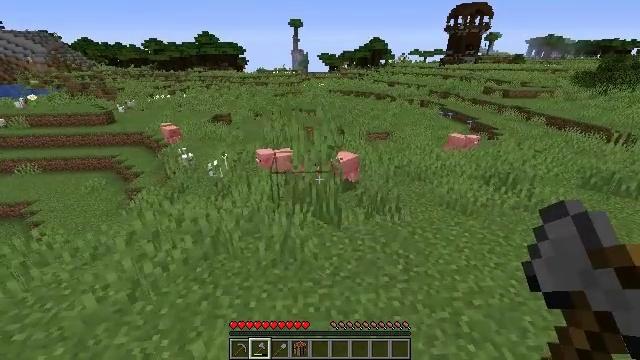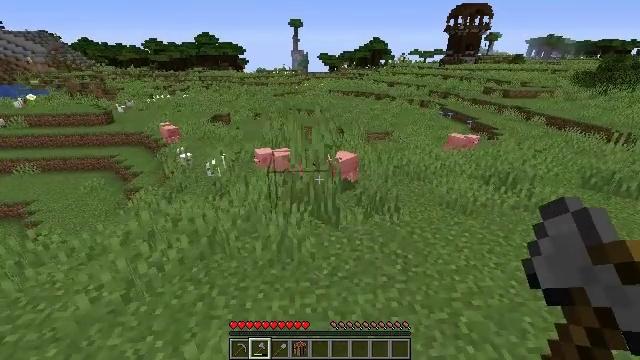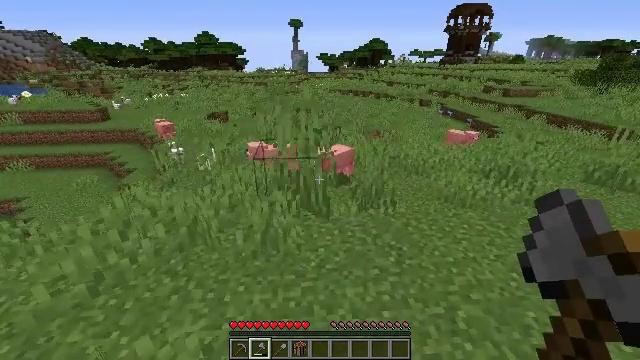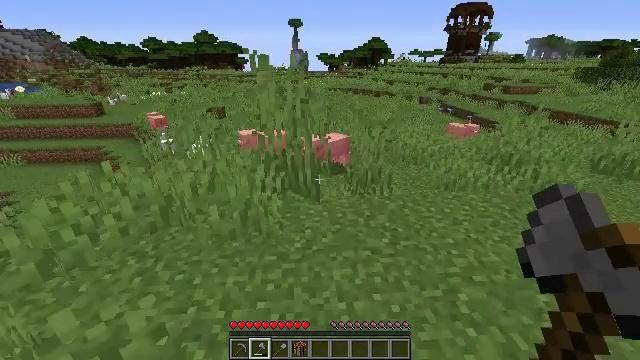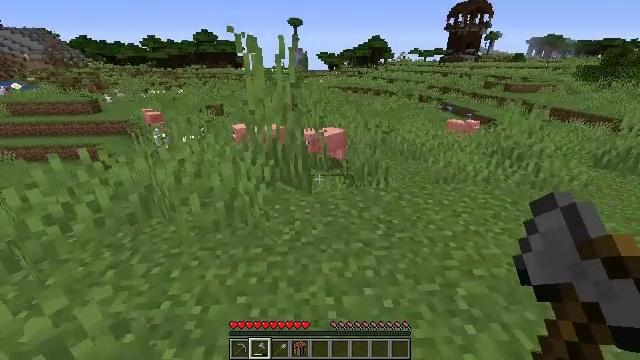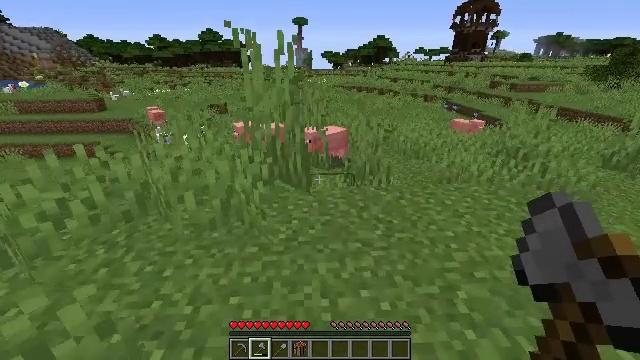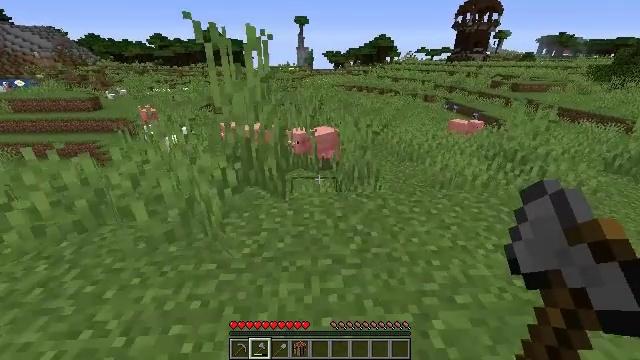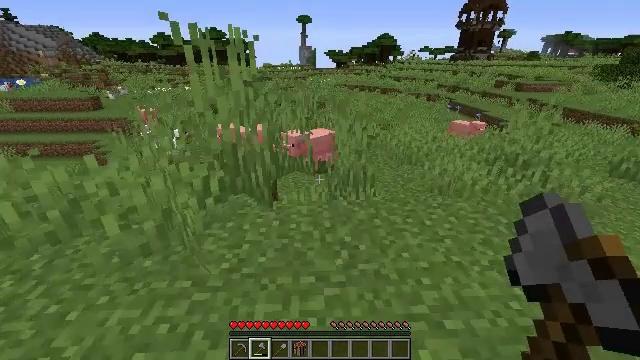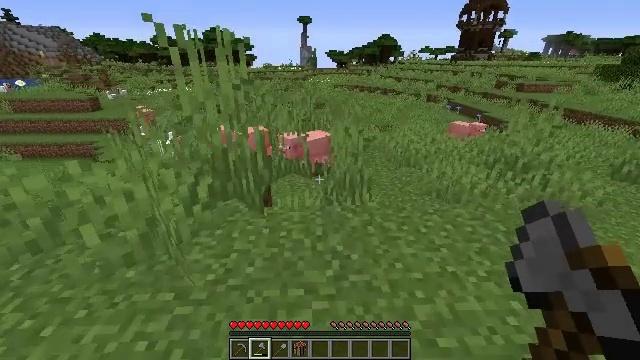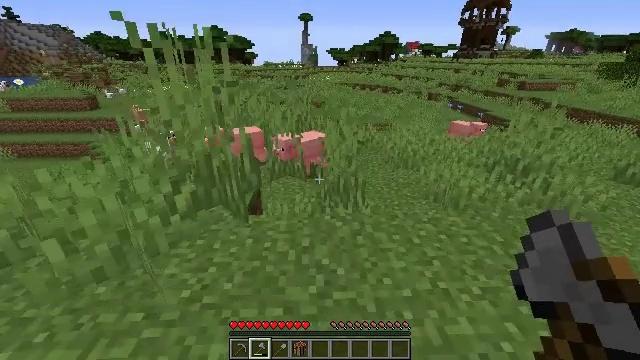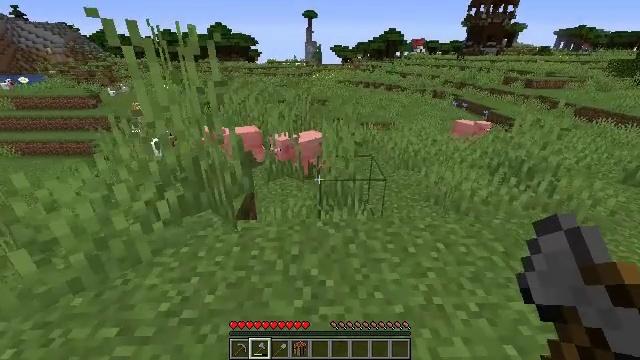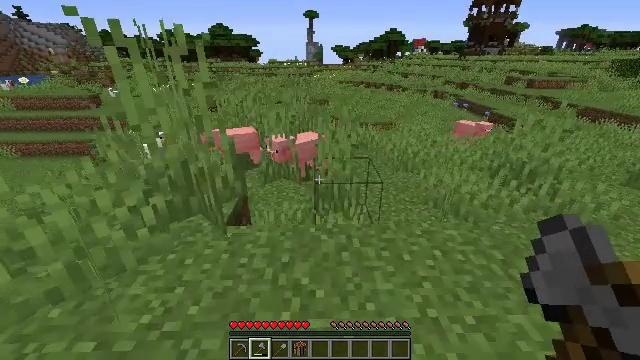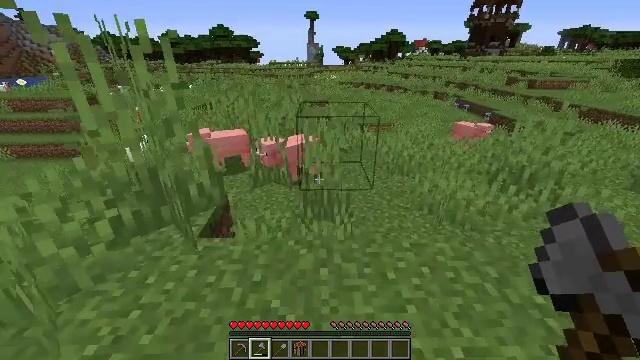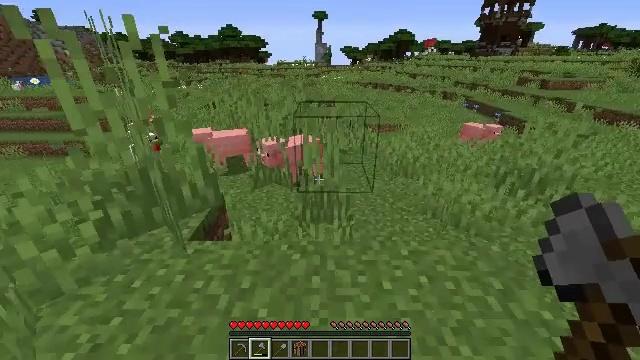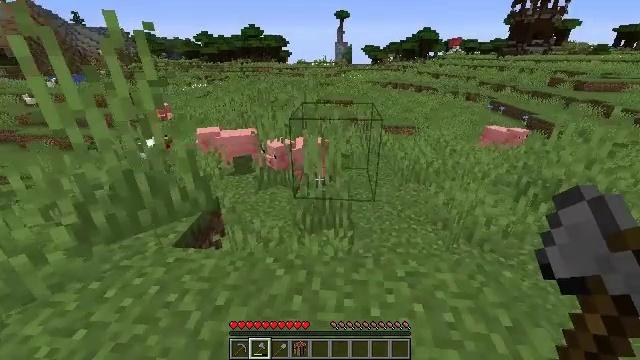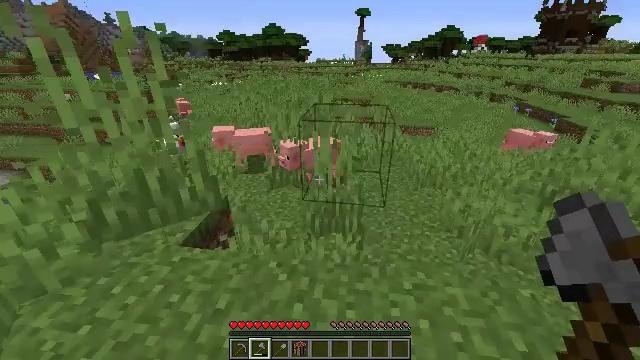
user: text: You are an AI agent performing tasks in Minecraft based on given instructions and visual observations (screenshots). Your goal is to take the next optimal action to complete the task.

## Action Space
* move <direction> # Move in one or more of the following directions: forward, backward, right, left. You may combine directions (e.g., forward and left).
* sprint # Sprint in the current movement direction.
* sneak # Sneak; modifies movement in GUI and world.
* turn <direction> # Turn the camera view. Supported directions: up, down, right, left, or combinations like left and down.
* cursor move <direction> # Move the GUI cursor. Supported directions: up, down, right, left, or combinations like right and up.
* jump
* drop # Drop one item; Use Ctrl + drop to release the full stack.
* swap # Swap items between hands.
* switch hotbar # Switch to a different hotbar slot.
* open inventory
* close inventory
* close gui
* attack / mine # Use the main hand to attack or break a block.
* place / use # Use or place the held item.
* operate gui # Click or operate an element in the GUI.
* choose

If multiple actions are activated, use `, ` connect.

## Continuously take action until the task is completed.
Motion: motion action
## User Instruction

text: Clear away tall grass.
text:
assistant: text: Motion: move forward and move right
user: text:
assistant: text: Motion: move forward and move right
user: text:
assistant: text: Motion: move forward and move right
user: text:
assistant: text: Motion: move forward and move right
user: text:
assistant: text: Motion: move forward and move right
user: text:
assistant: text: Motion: move forward and move right
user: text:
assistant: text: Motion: move forward and move right
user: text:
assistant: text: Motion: move forward and move right
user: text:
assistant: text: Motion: move forward and move right
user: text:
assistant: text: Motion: move forward and move right
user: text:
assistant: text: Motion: move forward and move right
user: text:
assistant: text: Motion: move forward and move right
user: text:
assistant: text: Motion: move forward and move right, turn left
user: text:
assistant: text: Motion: move forward and move right, turn left
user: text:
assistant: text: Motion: move forward and move right, turn left
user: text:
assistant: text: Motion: move forward and move right, turn left
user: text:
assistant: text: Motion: move forward and move right, turn left
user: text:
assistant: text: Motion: move forward and move right, turn left and down
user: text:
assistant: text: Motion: move forward and move right
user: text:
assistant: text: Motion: move forward
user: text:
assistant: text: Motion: move forward, turn down
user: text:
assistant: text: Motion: move forward, turn down
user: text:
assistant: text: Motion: move forward, turn left and down
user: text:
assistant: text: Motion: move forward, turn left
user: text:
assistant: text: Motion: move forward, turn left
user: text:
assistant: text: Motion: move forward, turn left
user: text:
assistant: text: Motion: move forward, turn left
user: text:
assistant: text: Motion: move forward, turn left
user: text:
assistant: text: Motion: move forward
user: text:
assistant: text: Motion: move forward